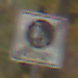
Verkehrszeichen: EndeFussgaengerzone
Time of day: MorningAfternoon
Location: Outdoor (Nature)
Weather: Overcast
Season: Autumn
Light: Natural